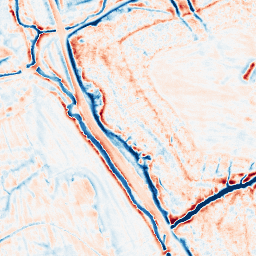
Category: edge_preserving
Decomposition family: bilateral
Decomposition parameters: d: 15
sigma_color: 75
sigma_space: 25
Upsampling method: bicubic_16x
Upsampling parameters: scale: 16
Upsampling scale: 16